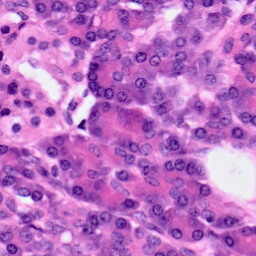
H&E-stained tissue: Pancreatic